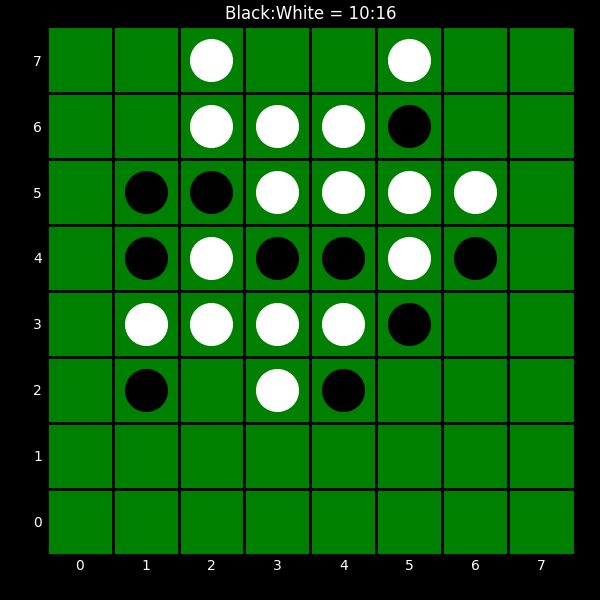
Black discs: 10
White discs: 16